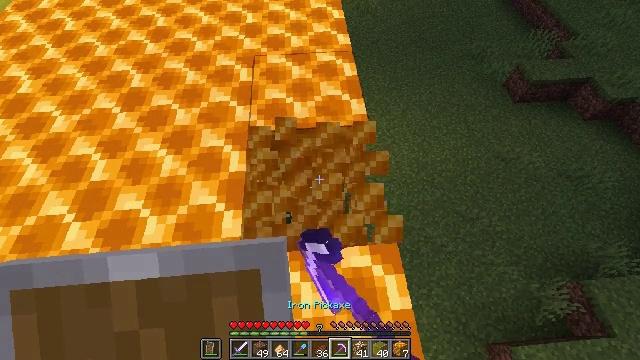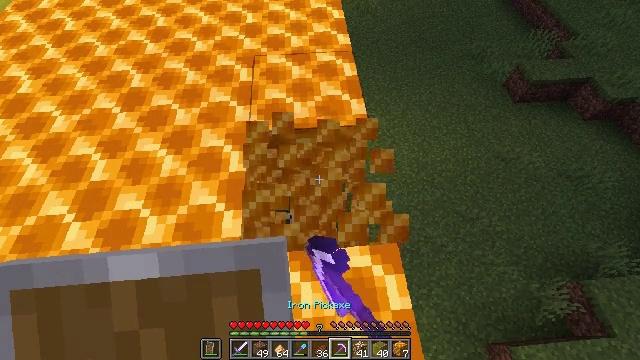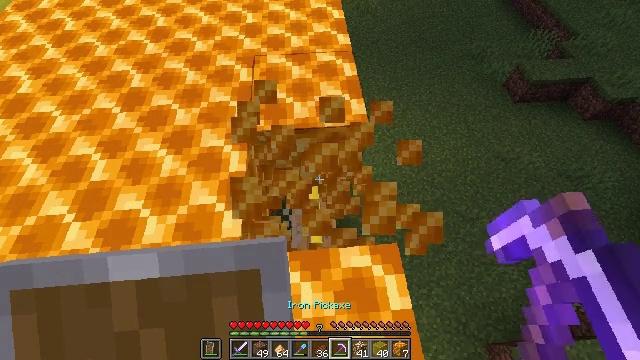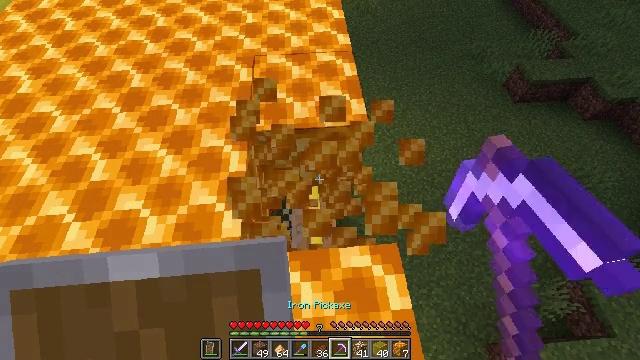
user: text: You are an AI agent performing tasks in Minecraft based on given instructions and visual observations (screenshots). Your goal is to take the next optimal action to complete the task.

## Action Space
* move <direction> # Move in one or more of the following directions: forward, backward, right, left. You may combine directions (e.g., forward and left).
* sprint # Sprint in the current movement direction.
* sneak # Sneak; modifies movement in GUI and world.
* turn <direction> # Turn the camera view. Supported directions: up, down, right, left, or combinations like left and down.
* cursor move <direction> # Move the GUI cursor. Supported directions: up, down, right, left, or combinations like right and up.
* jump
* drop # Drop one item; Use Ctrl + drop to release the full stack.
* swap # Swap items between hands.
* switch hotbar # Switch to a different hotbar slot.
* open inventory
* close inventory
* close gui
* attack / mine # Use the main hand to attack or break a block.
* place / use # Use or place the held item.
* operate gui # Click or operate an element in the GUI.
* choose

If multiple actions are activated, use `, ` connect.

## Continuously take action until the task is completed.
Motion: motion action
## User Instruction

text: Break the honeycomb block to collect materials.
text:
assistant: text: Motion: attack / mine
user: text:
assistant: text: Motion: attack / mine
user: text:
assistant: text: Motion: attack / mine
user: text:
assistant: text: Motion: no_op